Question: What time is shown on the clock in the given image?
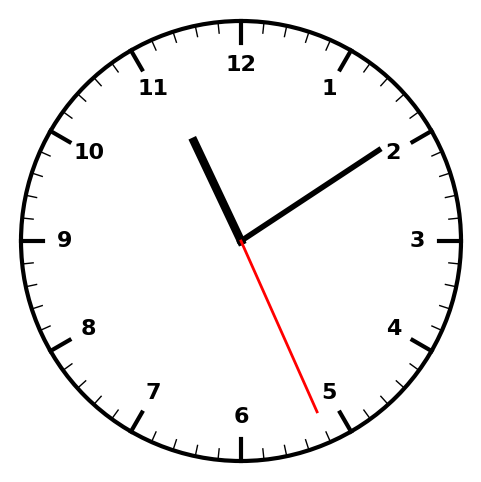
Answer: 11:09:26